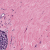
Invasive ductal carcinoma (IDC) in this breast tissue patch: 0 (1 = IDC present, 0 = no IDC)